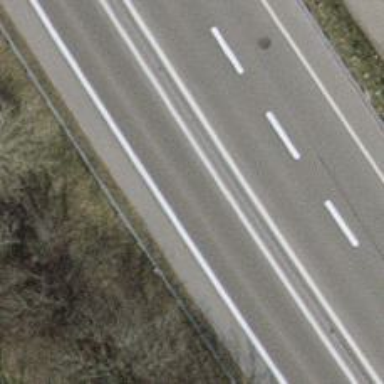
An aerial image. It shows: Asphalt motorroad with trunk classification.